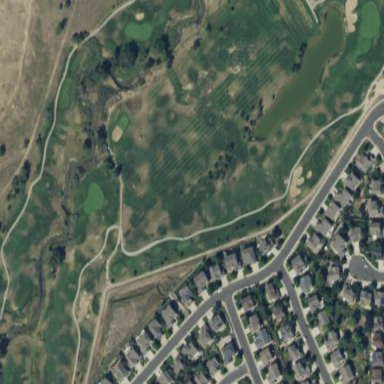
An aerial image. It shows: Rough area in golf course.